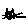
Label: cat